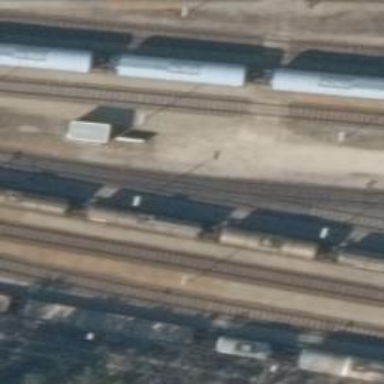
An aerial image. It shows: Railway switch.